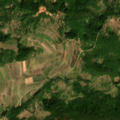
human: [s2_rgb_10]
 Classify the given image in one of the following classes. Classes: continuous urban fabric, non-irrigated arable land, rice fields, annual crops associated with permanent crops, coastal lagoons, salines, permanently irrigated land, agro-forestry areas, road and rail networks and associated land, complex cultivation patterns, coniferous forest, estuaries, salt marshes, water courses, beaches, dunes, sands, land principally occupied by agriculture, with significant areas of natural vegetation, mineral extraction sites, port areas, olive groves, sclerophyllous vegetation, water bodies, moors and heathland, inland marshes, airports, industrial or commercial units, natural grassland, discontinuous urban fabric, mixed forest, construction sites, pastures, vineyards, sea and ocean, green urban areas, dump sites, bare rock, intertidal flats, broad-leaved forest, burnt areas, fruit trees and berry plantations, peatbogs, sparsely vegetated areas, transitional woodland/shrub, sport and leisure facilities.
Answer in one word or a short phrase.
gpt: complex cultivation patterns, land principally occupied by agriculture, with significant areas of natural vegetation, broad-leaved forest